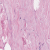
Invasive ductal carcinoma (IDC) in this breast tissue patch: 0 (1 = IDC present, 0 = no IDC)